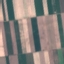
Land use / land cover class: AnnualCrop